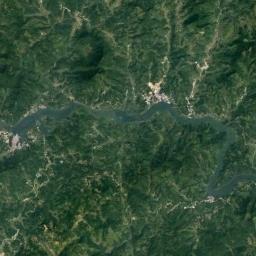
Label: river